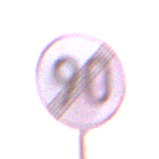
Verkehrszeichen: EndeGeschwindigkeit90
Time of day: SunriseSunset
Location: Outdoor (Urban)
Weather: PartlyCloudy
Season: NotSpecified
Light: Natural